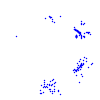
Particle: kaon